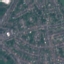
Land use / land cover class: Residential